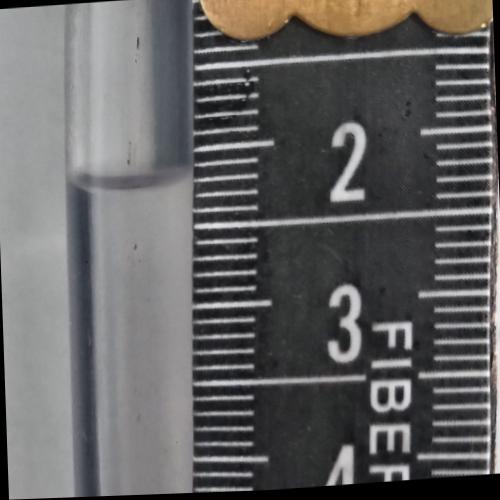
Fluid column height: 2.2 cm